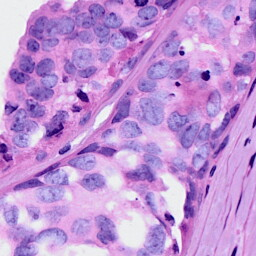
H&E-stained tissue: Breast